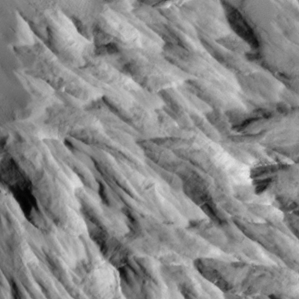
Label: non_frost